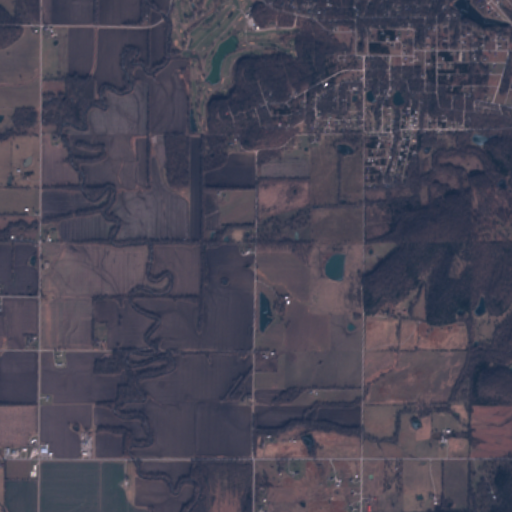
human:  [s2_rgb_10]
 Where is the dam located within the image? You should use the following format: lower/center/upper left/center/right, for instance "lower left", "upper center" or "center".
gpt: The dam is located in the upper center of the image.
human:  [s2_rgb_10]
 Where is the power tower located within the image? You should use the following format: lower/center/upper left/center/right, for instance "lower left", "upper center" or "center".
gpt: The power tower is located in the upper right of the image.
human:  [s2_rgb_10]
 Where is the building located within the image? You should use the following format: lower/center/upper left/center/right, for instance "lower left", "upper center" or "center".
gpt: The building is located in the lower left of the image.
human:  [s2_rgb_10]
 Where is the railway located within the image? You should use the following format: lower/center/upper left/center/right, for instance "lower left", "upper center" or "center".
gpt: The railway is located in the lower left of the image.
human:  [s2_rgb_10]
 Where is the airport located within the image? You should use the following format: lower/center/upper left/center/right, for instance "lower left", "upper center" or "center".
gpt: There is no airport in the image.